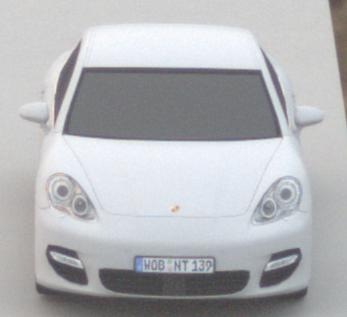
Make: Porsche
Model: Panamera
Detailed model: Panamera (970)
Model produced from: 2010/05
Model produced until: 2013/04
Doors: 5
Color: white
Road condition: dry road
Daytime: sunrise or sunset
Contrast: low contrast